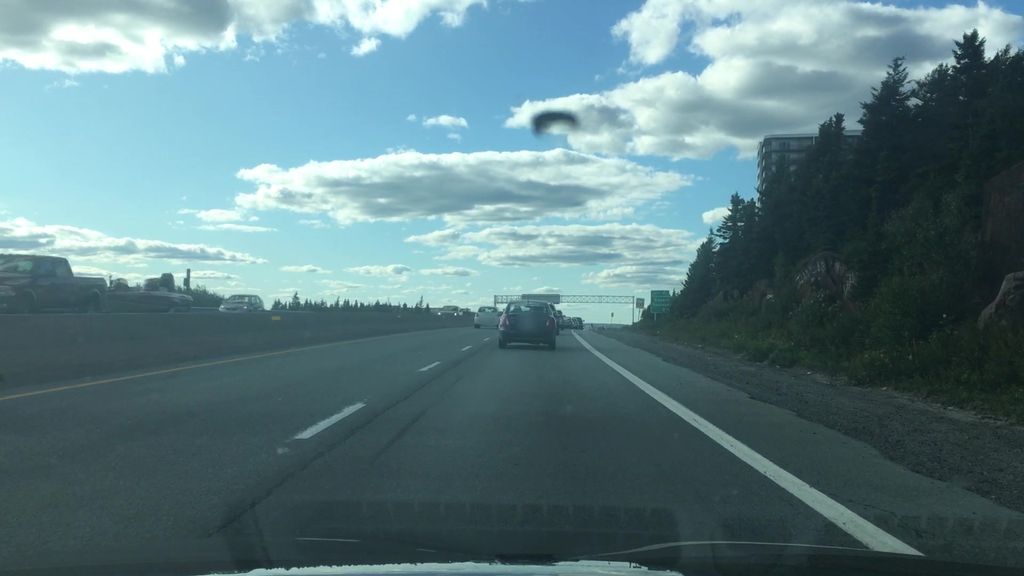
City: halifax